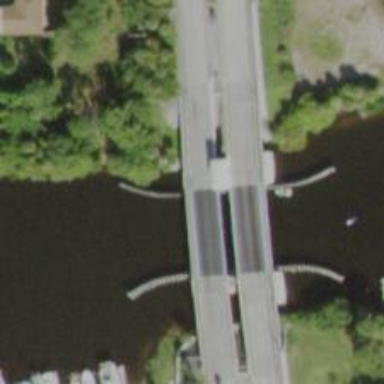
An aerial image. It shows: Bascule movable bridge on footway.